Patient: sex M, age 72
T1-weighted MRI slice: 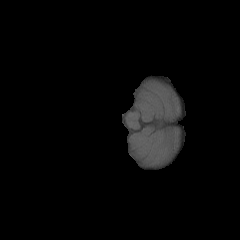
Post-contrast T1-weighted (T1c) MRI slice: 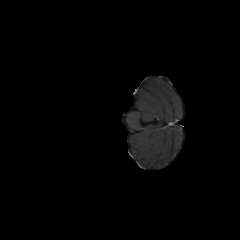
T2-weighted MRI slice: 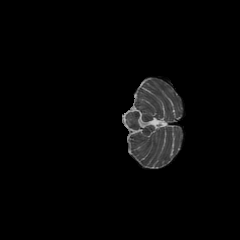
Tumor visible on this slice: no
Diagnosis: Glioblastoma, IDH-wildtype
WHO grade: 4